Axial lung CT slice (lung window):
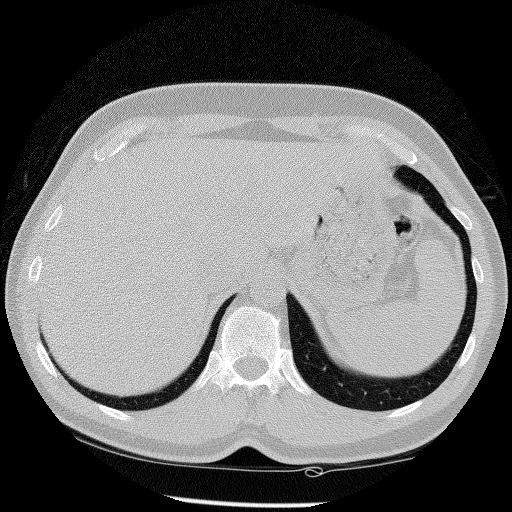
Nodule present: no